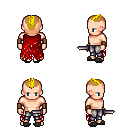
a pixel art fantasy rpg character, male body template, human, light skin, red tattered cape, metal pants, blonde short mohawk hairstyle, leather bracers, gray slippers, dagger, four views (front, back, left, right), 2x2 character sprite sheet, small pixel art, hard edges, no anti-aliasing